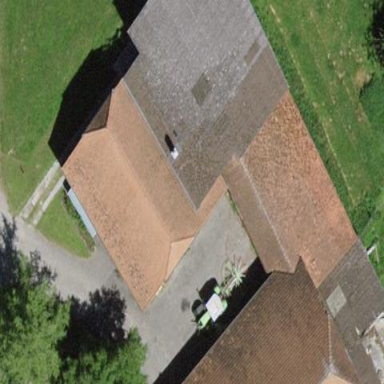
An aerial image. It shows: Farm building.